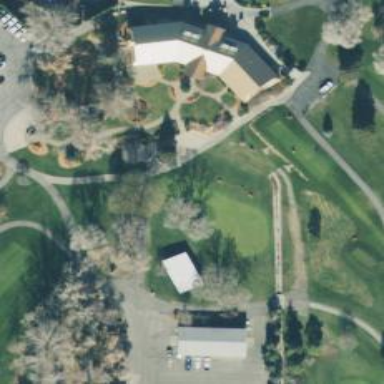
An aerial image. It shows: Path designated for golf carts.